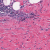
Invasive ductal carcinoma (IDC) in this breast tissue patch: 0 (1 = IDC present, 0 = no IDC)